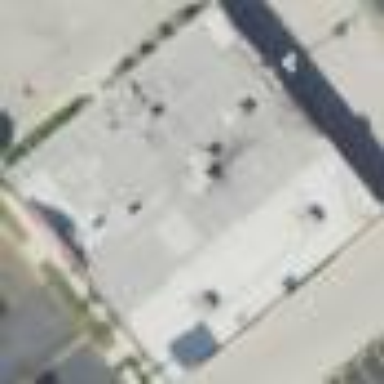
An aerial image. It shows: Amusement arcade building.